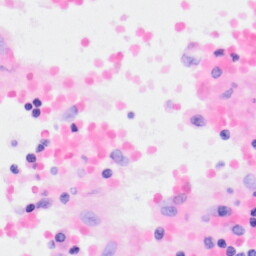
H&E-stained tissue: Kidney